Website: apple
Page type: customer-info-address
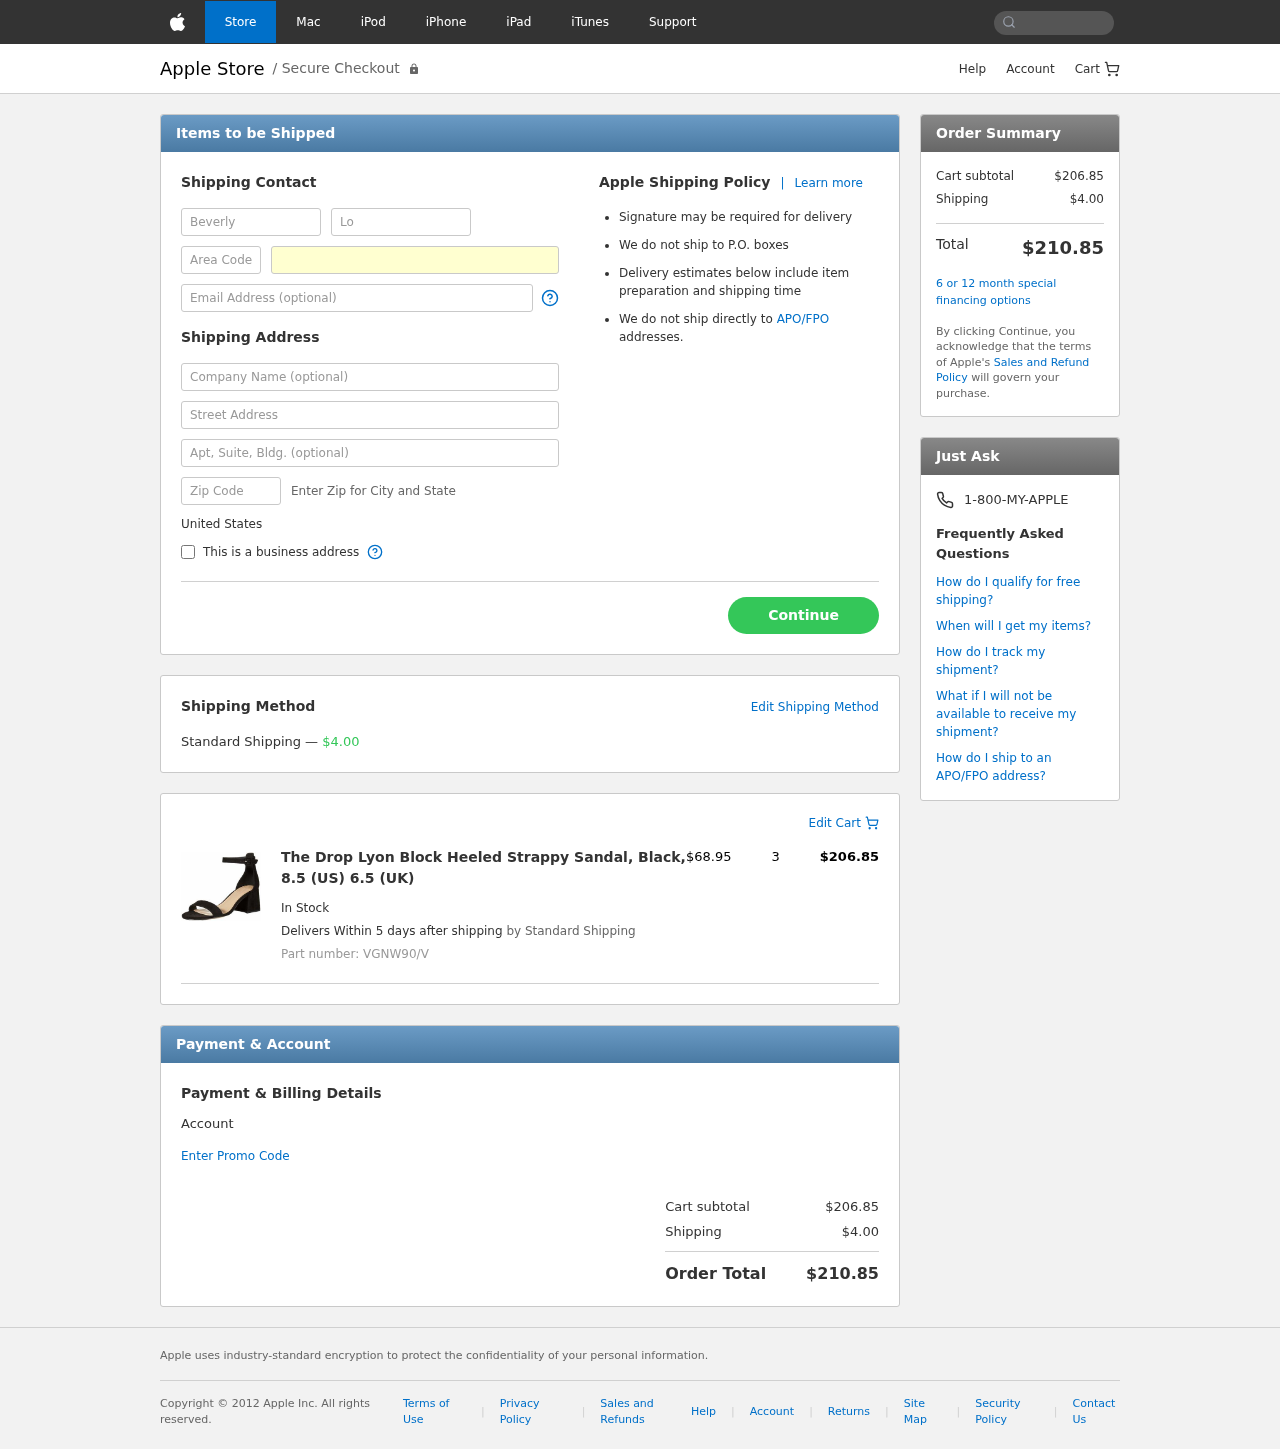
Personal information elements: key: PII_COUNTRY
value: United States
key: PII_FIRSTNAME
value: Beverly
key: PII_LASTNAME
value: Lopez
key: PII_PHONE_AREA
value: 641
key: PII_PHONE_LINE
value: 7800
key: PII_EMAIL
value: blopez@hotmail.com
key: PII_STREET
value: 7693 Peterson Shoal Apt. 687
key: PII_STREET2
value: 813 Ashley Mission Suite 226
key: PII_POSTCODE
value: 26770
Product elements: key: PRODUCT1_NAME
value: The Drop Lyon Block Heeled Strappy Sandal, Black, 8.5 (US) 6.5 (UK)
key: PRODUCT1_PRICE
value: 68.95
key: PRODUCT1_QUANTITY
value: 3
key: PRODUCT1_SKU
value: VGNW90/V
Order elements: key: ORDER_SHIPPING_COST
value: $4.00
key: ORDER_ITEM_TOTAL
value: $206.85
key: ORDER_SUBTOTAL
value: $206.85
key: ORDER_TOTAL
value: $210.85